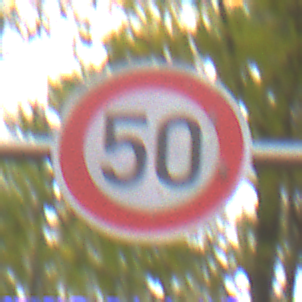
Verkehrszeichen: Geschwindigkeit50
Umgebung: Outdoor, Nature
Tageszeit: Midday
Wetter: Overcast
Licht: Natural
Jahreszeit: NotSpecified
Kontrast: LowContrast